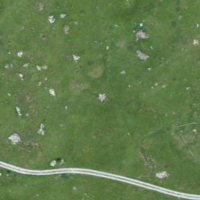
EUNIS habitat code: 26
Species observed at this site:
Dactylorhiza majalis
Lonicera caerulea